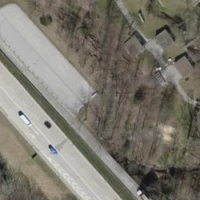
EUNIS habitat code: 57
Species observed at this site:
Alectoris graeca